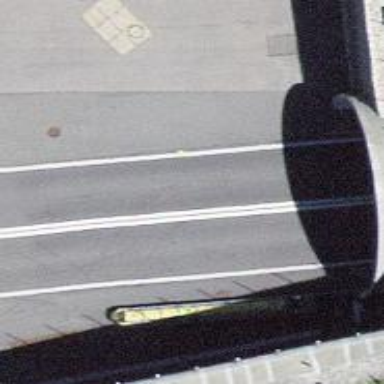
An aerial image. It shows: Asphalt road designated as trunk highway.